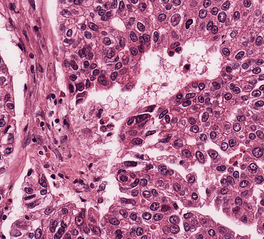
Tumor epithelial tissue: yes
Tumor-associated stroma tissue: yes
Normal tissue: no